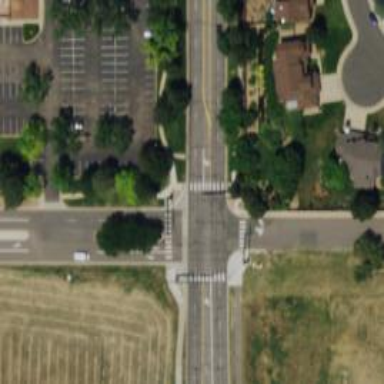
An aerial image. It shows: Zebra crossing on the road.